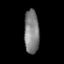
Tissue: prostate
Cell type: T cells
Senescence score: 0.724
Nuclear area (px): 635
Mean DAPI intensity: 128.797